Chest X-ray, AP view. Patient: 26 years old, sex M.
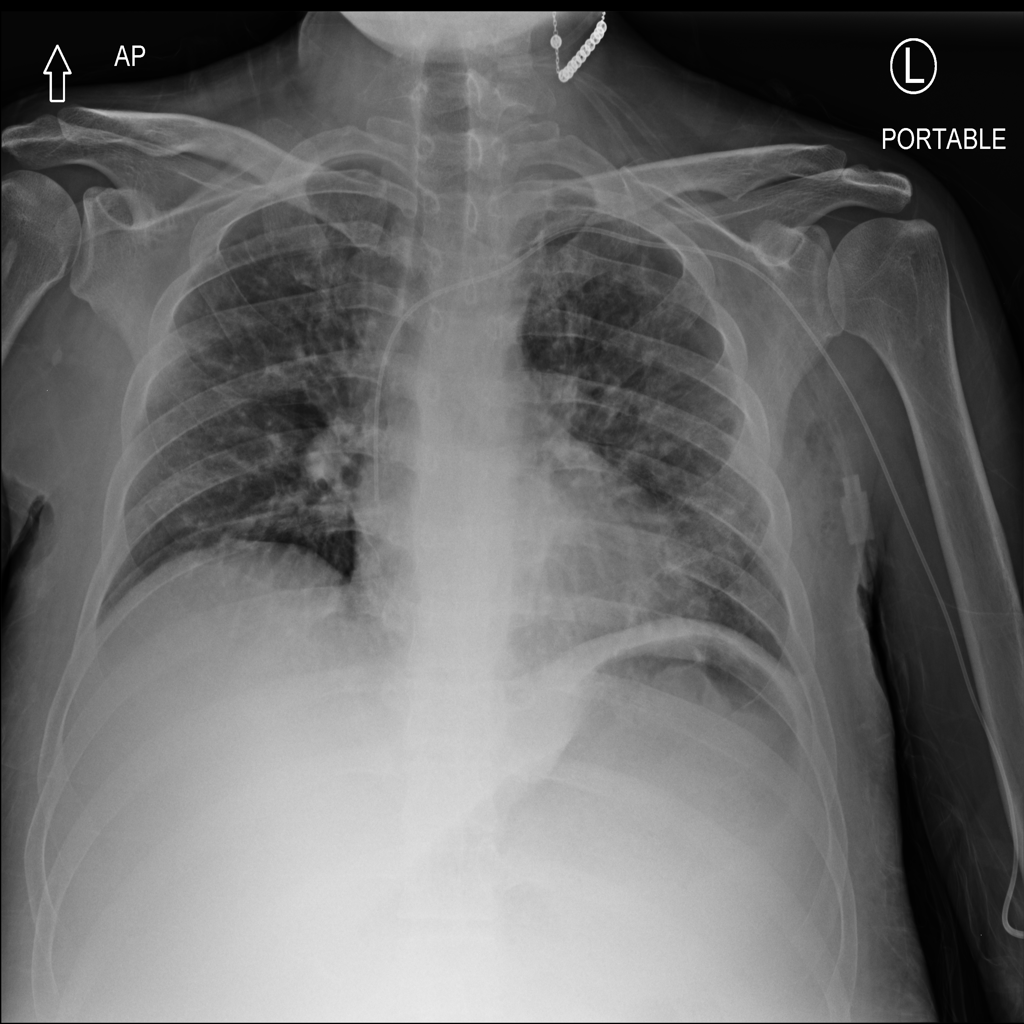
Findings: Emphysema, Pneumothorax